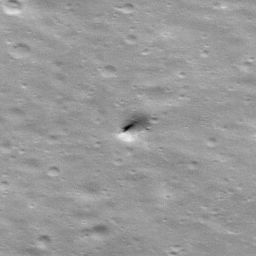
Pit: Stevinus 10
Host crater: Stevinus
Host type: impact_melt
Lunar coordinates: latitude -32.938, longitude 54.738